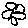
Label: flower